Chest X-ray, PA view. Patient: 36 years old, sex M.
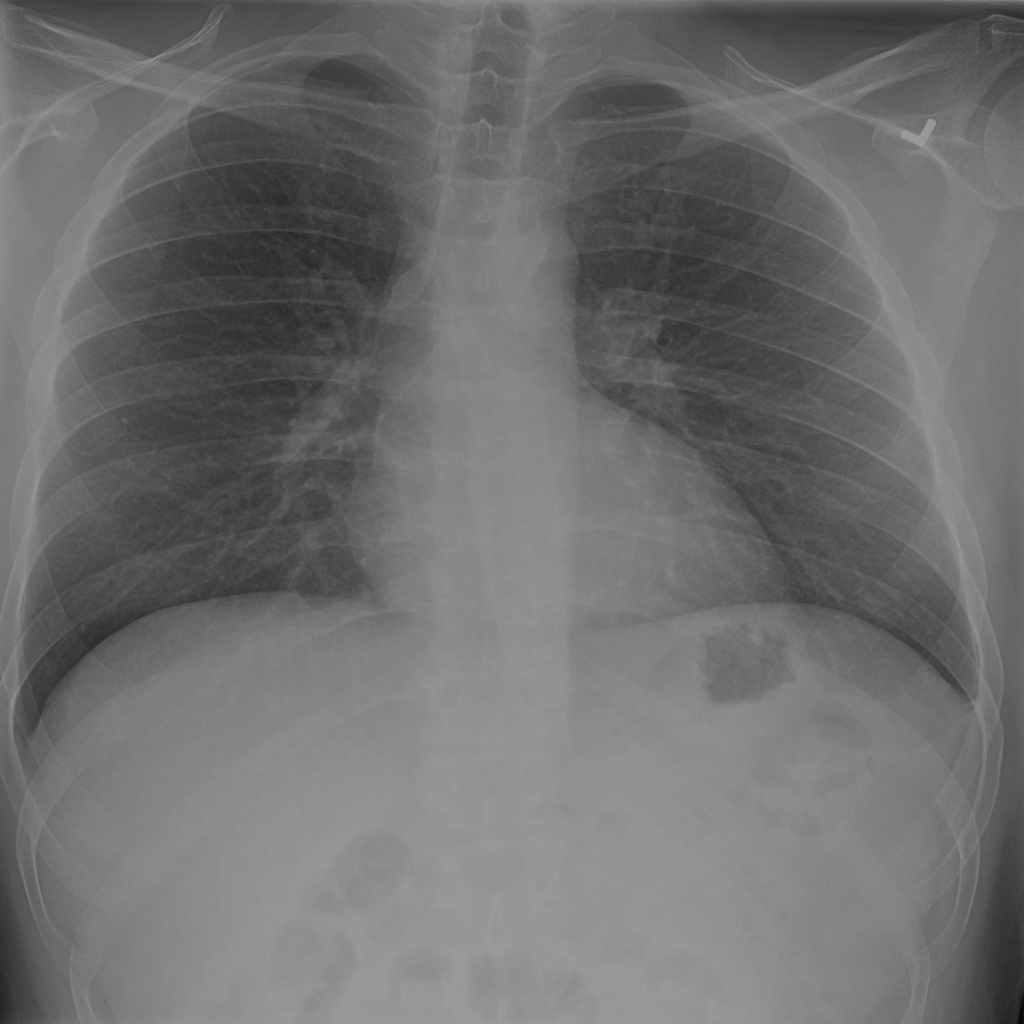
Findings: No Finding